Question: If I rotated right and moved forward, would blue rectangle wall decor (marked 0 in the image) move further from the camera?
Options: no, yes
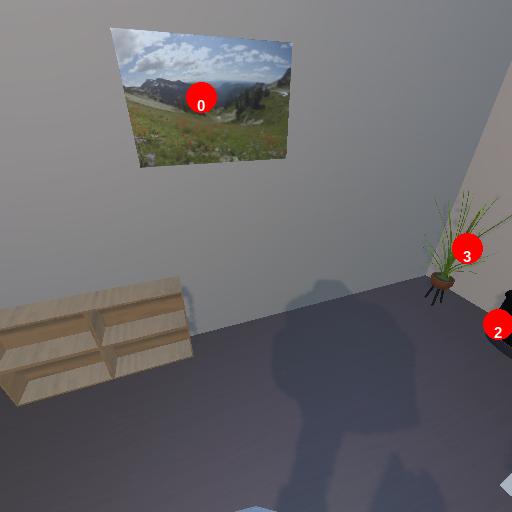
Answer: no